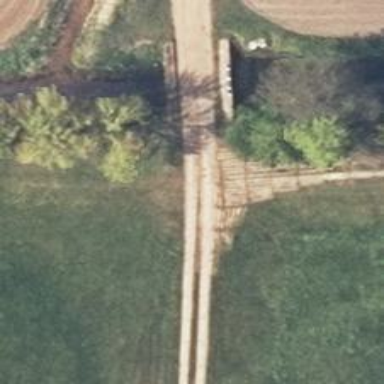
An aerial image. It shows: Paved track with grade 3 surface.